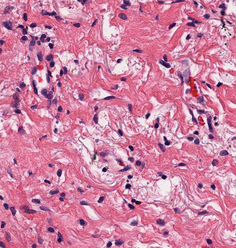
Tumor epithelial tissue: no
Tumor-associated stroma tissue: yes
Normal tissue: no